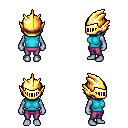
a pixel art fantasy rpg character, female body template, dark elf, purple skin, teal sleeveless shirt, magenta pants, gray pageboy hairstyle, gold helm, four views (front, back, left, right), 2x2 character sprite sheet, small pixel art, hard edges, no anti-aliasing